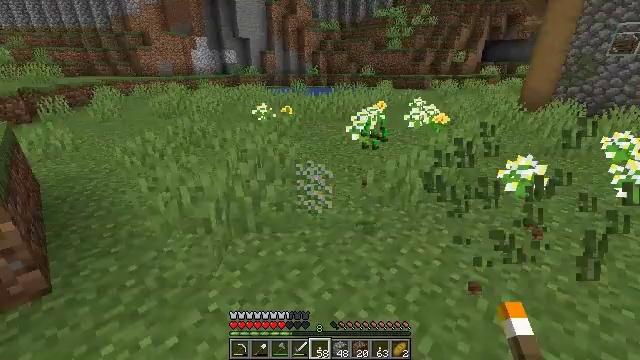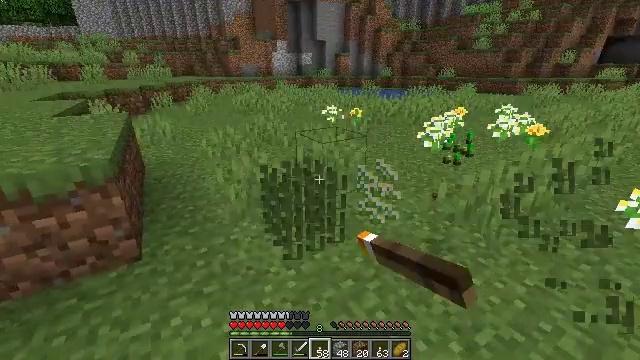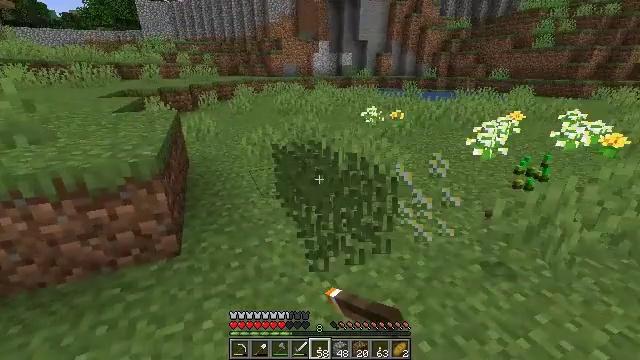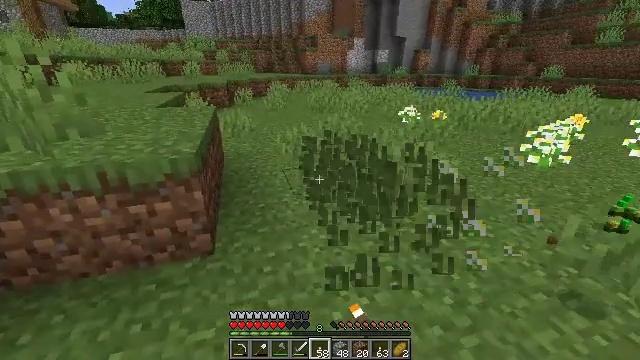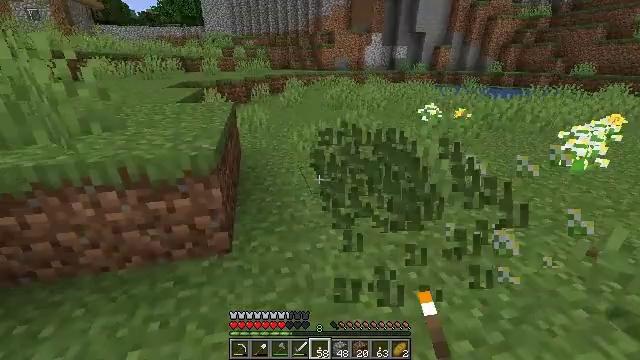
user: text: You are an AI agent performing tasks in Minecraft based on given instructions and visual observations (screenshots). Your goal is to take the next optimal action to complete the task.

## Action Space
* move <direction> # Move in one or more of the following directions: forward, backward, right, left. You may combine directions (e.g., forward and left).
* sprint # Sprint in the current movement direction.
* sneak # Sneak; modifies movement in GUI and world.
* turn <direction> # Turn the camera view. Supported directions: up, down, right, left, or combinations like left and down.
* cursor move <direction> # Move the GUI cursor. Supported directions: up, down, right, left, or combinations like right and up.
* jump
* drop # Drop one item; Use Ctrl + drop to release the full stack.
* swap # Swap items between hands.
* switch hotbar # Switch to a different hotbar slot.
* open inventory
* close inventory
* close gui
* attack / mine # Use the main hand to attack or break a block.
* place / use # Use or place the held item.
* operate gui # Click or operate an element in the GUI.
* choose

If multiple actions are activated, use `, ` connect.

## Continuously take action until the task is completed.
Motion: motion action
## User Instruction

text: Get an azure bluet to use in crafting.
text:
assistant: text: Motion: move forward and move left, turn left, attack / mine
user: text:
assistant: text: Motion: move forward and move left, turn left, attack / mine
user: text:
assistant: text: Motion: move forward and move left, turn left, attack / mine
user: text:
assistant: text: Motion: move forward and move left, turn left, attack / mine
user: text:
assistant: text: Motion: turn left, attack / mine